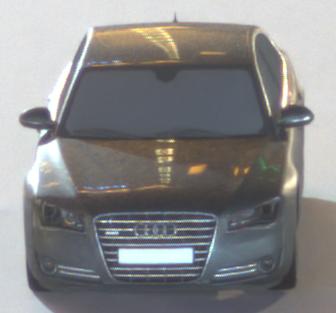
Make: Audi
Model: A8 D4
Model produced from: 2009
Model produced until: 2017
Doors: 4
Color: gray
Road condition: dry road
Daytime: night
Contrast: high contrast